Question: I have the following query:
'''
DECLARE @AccString varchar(max)
SET @AccString=''
SELECT @Acctring=@AccString + description + ' [ ] '
FROM tl_sb_accessoryInventory ai
JOIN tl_sb_accessory a on a.accessoryID = ai.accessoryID
WHERE userID=6
SELECT userID, serviceTag, model, @AccString AS ACCESSORIES FROM tl_sb_oldLaptop ol
JOIN tl_sb_laptopType lt ON ol.laptopTypeID = lt.laptopTypeID
WHERE userID=6
'''
which outputs this:

What I want to be able to do is run this for every userID in a table tl_sb_user.
The statement to get the userIDs is:
'''
Select userID from tl_sb_user
'''
How can I get this to output a row as above for each user?
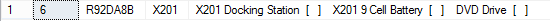
Answer: You are trying to do a string concatenation subquery. In SQL Server, you need to do the string concatenation using a correlated subquery with 'for xml path'. Arcane, but it generally works.
The results is something like this:
'''
SELECT userID, serviceTag, model, @AccString AS ACCESSORIES,
stuff((select ' [ ] ' + description
from tl_sb_accessoryInventory ai join
tl_sb_accessory a
on a.accessoryID = ai.accessoryID
where a.userId = ol.UserId
for xml path ('')
), 1, 11, '') as accessories
FROM tl_sb_oldLaptop ol JOIN
tl_sb_laptopType lt
ON ol.laptopTypeID = lt.laptopTypeID;
'''
You don't have table aliases identifying where the columns come from, so I am just guessing that 'a.userId = ol.UserId' references the right tables.
Also, this substitutes certain characters with html forms. Notably ''<'' and ''>'' turn into things like ''&lt;'' and ''&gt;''. When I encounter this problem, I use 'replace()' to replace the values.